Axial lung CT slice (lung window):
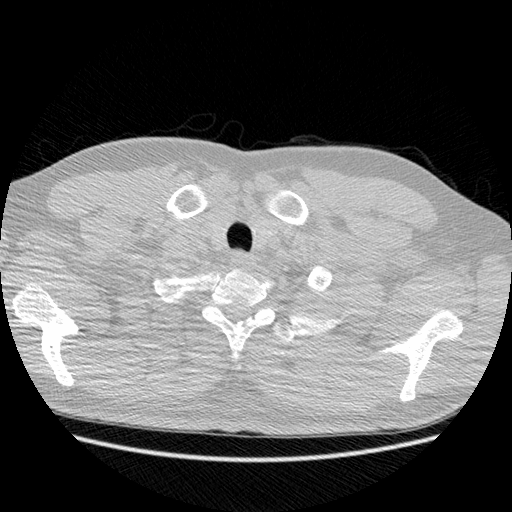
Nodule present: no